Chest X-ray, PA view. Patient: 54 years old, sex M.
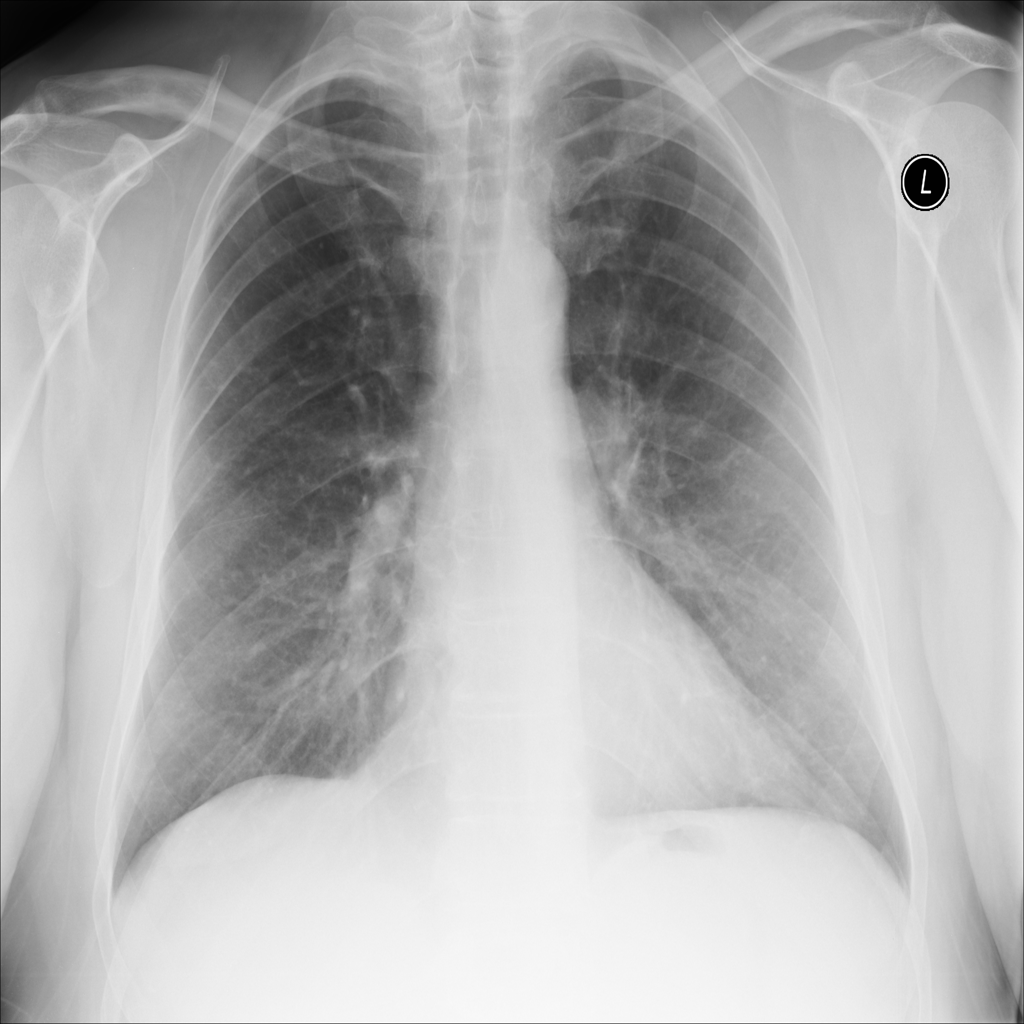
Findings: No Finding